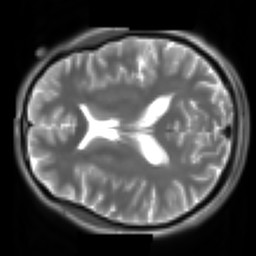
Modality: T2w
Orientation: axial